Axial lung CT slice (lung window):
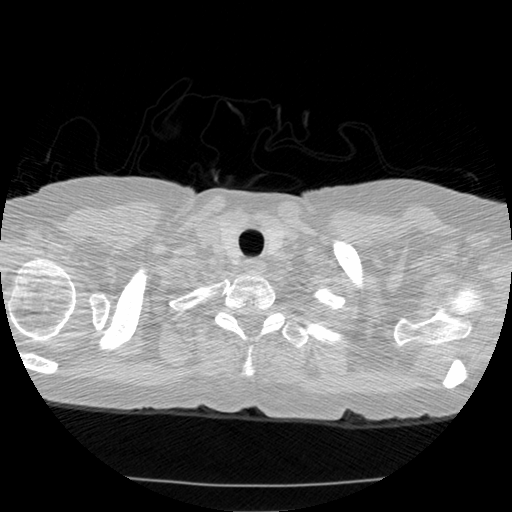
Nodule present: no